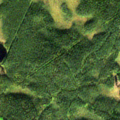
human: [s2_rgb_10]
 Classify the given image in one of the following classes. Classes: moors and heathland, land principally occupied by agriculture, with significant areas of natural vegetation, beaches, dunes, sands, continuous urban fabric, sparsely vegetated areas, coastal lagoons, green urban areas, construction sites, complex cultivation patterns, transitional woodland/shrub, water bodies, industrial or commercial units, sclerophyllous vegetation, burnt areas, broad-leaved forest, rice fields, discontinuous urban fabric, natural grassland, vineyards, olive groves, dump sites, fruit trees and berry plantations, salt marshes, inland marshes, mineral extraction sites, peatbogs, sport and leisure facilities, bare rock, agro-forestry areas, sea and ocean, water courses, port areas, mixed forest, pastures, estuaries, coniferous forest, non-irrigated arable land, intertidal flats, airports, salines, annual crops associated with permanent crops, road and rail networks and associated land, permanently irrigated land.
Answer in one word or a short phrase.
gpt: coniferous forest, mixed forest, transitional woodland/shrub, peatbogs, water bodies